Question: I have been tasked with tracking user interactions with a flash movie that contains several chapters. I need to track which chapters the user decides to watch. .
The movie loads in a modal. I do have access to the HTML page from which the modal is spawned.
This is a screenshot of the interface. There are 6 chapters. Users can select the chapters they want to watch. They can then click 'Play Your Demo'. Alternatively there's a 'Play All' button. I would like to track which chapters users select.
This can be easily done with flash, but this is not an option. I hope I can use jQuery on the page to monitor user clicks. I am inclined to say this is not possible though, since JS can not track events/interactions with the flash movie, but I could be wrong.
Any ideas are appreciated.

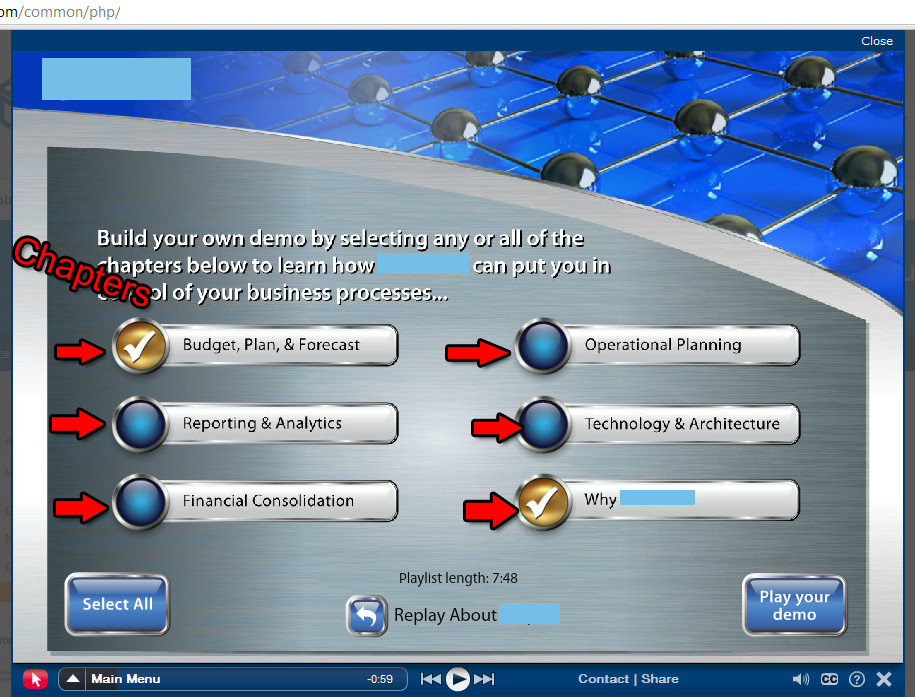
Answer: You would need to be able to use Javascript to detect when these events are happening inside the flash movie. Unless your flash movie is already programmed to send messages to javascript (via the 'ExternalInterface' class as @Diodeus mentioned), you can't do this on the client side.
If the flash movie itself is broken up into several individual "child" swfs which are loaded dynamically from the parent SWF, then you might be able to gather some analytics from your server logs. For example, if the "Chapter 1" button loads a child SWF named "chatper_1.swf", your server should be logging that request.